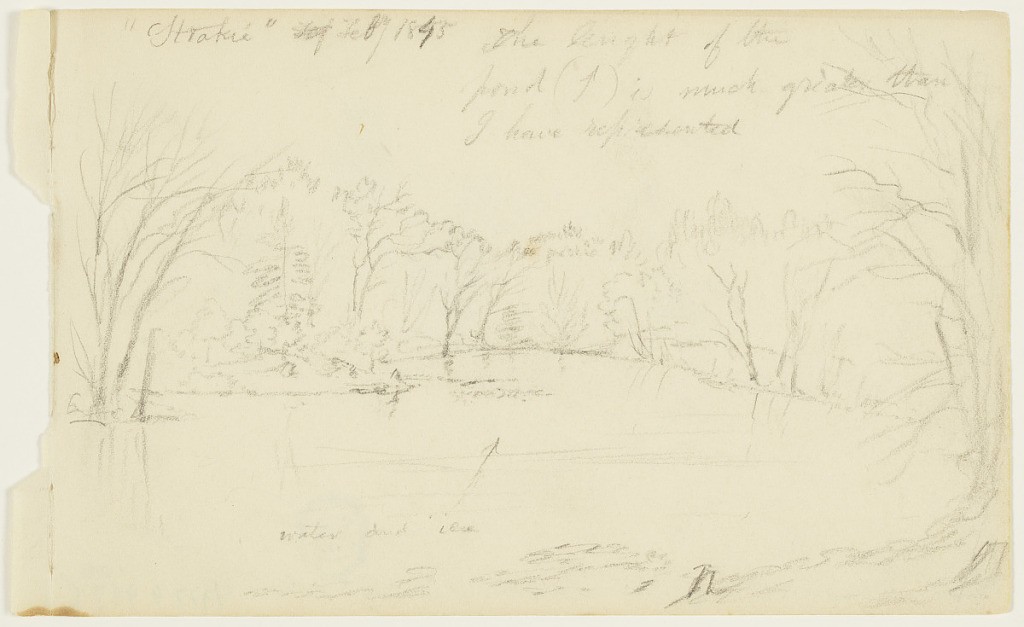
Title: Streeke Pond, Catskill, New York
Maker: Frederic Edwin Church, American, 1826–1900
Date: February 1845
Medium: Graphite on white wove paper
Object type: drawing
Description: Landscape sketch showing a view of Streeke Pond (pronounced "Strakie") and its heavily wooded banks in Catskill, New York. A loosely-rendered shoreline with leaves and brush stretches across the foreground, leading to a tall, leafless tree at right. In the middle distance, the pond's waters extend across the composition and around curving shorelines into the background. The pond is bounded by wooded shores on all sides, which are heavily populated with barren trees. Some evergreens, however, and other foliage are also visible around the partially frozen pond.